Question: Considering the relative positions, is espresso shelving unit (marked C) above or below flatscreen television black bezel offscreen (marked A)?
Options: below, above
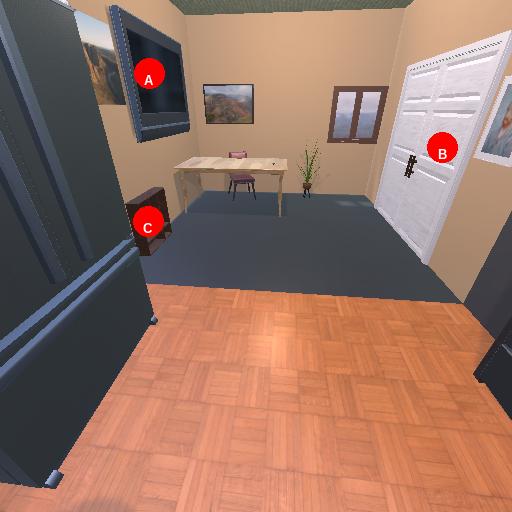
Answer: below